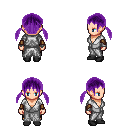
a pixel art fantasy rpg character, female body template, human, light skin, white robe, gold greaves, purple twin-tailed hairstyle, leather bracers, black shoes, four views (front, back, left, right), 2x2 character sprite sheet, small pixel art, hard edges, no anti-aliasing